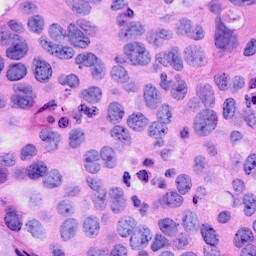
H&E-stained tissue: Breast